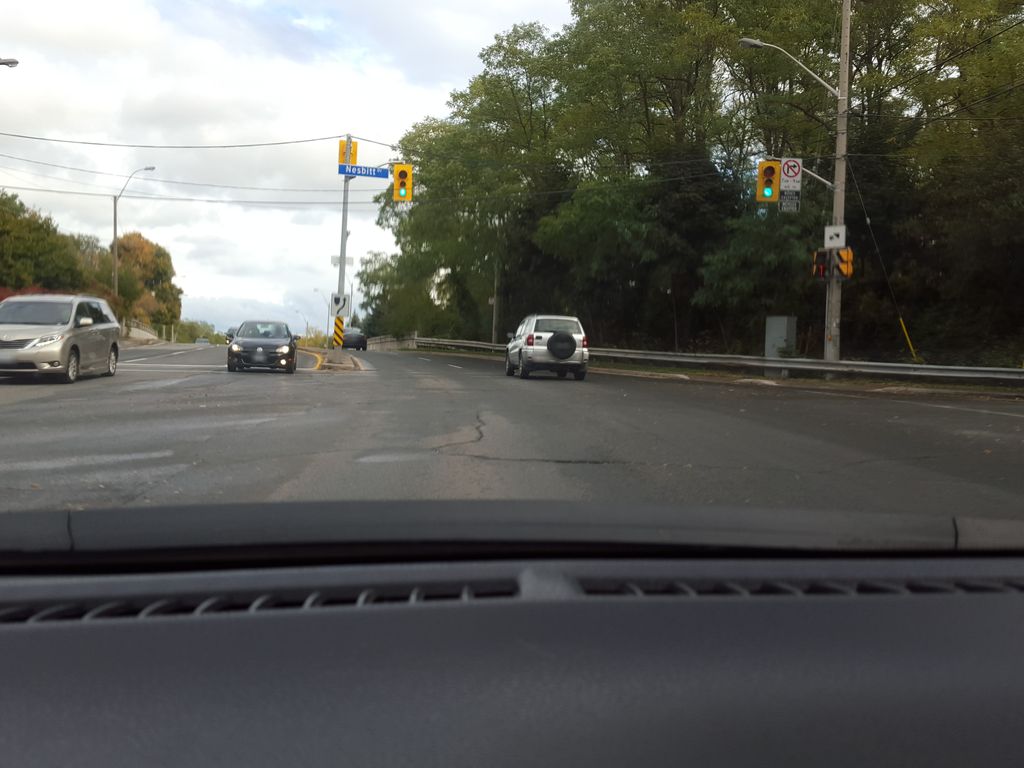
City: toronto